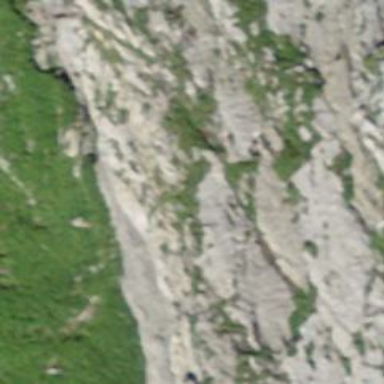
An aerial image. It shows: Cliff in nature.